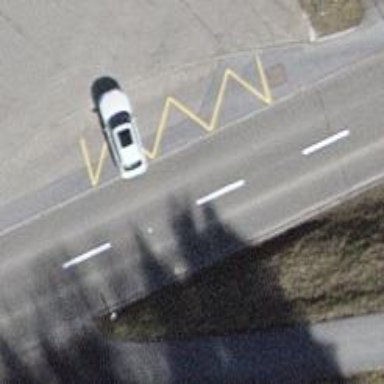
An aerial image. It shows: Public transport stop position.